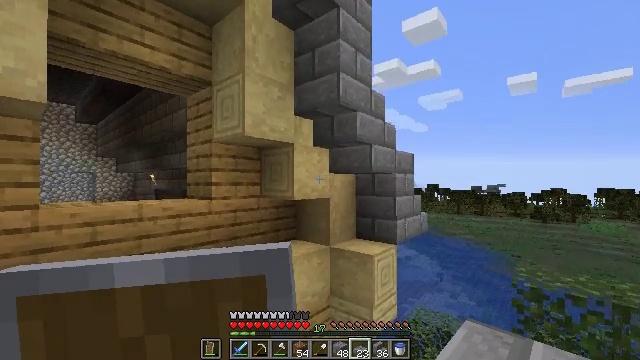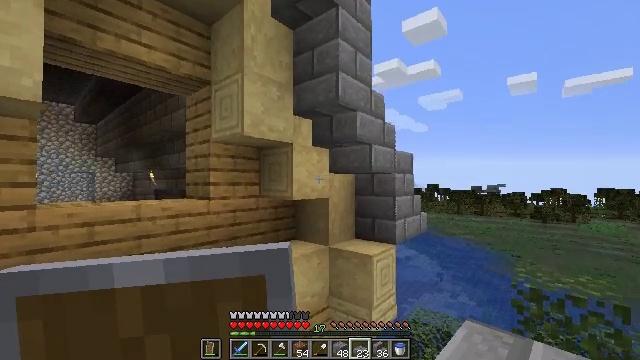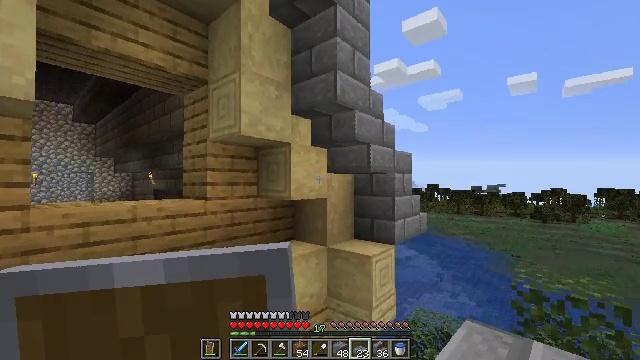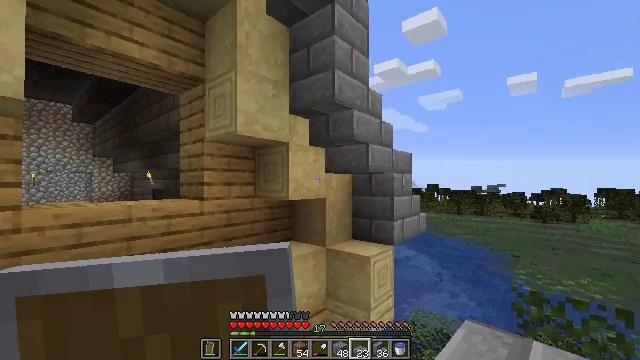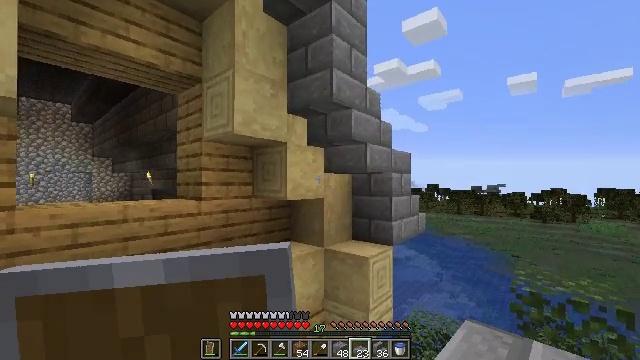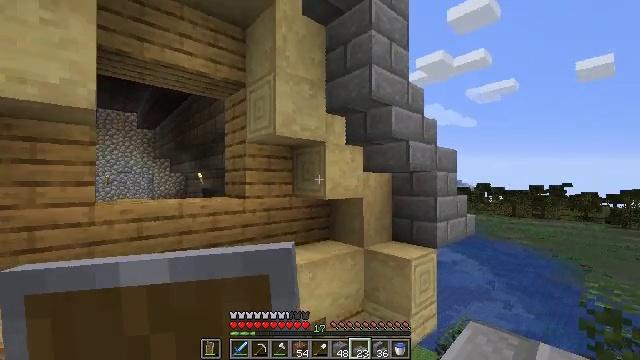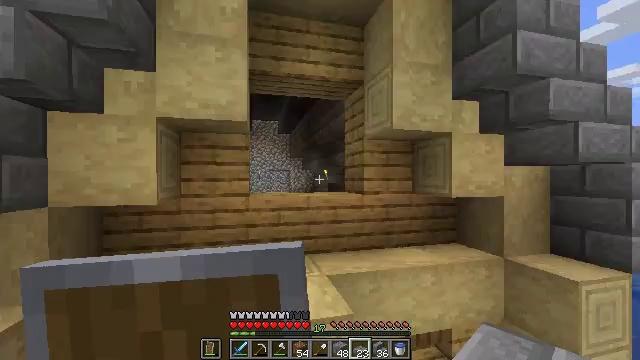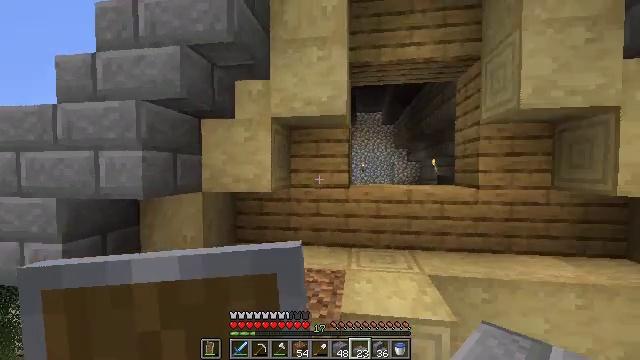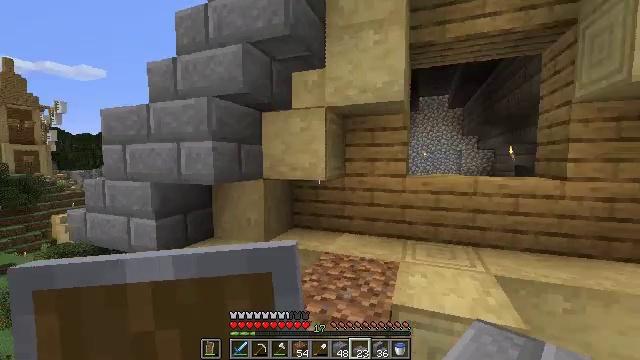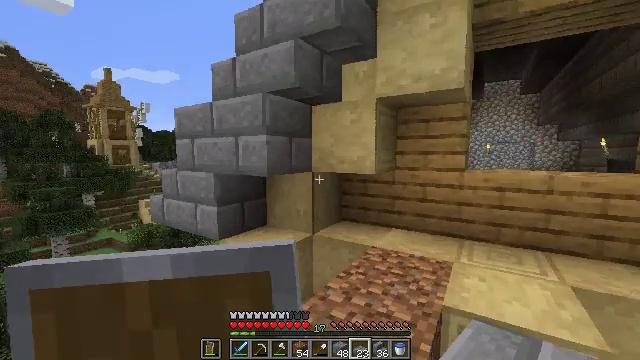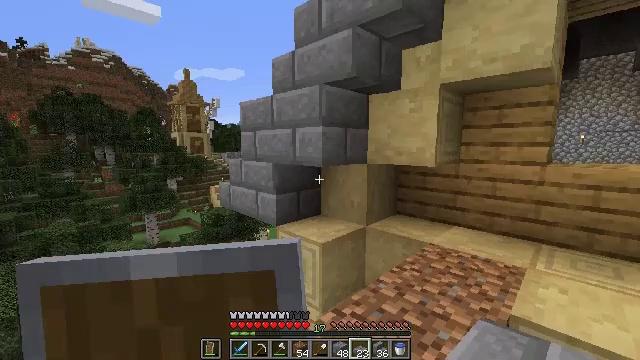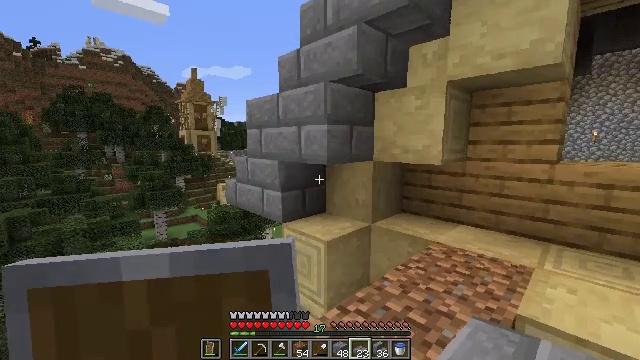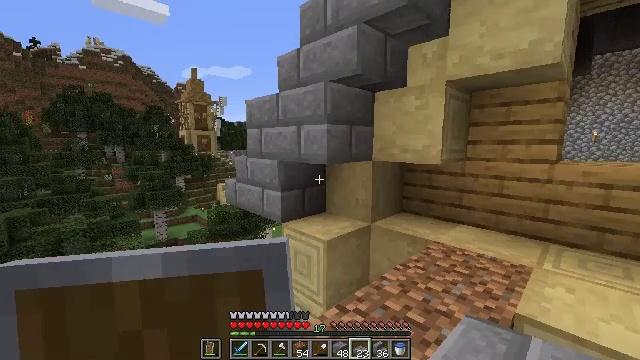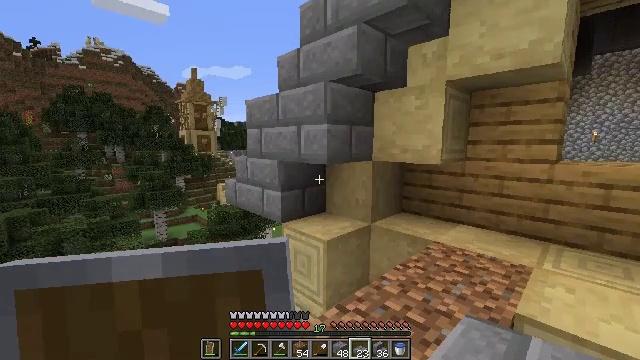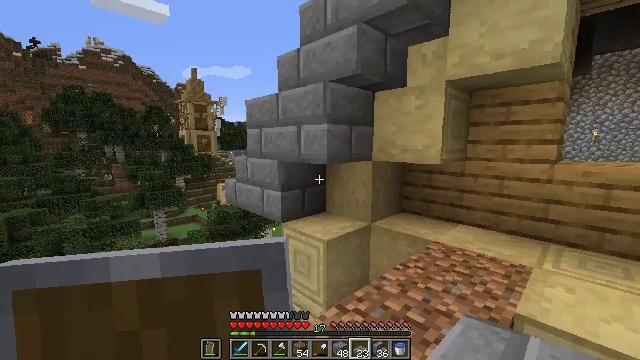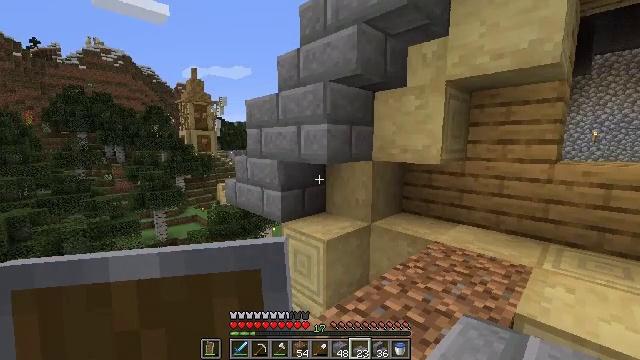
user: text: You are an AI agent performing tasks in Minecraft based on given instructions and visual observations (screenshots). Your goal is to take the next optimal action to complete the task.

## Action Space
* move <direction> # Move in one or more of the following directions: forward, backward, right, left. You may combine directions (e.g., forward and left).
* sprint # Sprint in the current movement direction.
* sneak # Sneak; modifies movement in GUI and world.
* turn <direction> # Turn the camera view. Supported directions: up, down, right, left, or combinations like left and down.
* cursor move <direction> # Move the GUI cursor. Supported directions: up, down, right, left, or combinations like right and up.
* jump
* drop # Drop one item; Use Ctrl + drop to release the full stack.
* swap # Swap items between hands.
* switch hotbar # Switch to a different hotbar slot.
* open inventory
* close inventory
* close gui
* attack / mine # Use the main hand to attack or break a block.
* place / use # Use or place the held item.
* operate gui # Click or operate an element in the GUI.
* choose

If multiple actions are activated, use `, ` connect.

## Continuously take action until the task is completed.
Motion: motion action
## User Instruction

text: Remove the stone brick slab from a structure.
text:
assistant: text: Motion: move right, sneak
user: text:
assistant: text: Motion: move right, sneak
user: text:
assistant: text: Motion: move right, sneak
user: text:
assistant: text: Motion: move right, sneak
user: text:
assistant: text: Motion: move right, sneak, turn left
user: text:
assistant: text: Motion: move right, sneak, turn left
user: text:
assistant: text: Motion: move right, sneak, turn left and down
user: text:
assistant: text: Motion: sneak, turn left and down
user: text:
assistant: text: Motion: sneak, turn left and down
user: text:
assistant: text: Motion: sneak, turn left and down
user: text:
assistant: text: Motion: sneak, turn left
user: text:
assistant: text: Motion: sneak
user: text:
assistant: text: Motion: sneak
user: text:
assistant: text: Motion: sneak
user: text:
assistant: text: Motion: sneak
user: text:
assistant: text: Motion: sneak
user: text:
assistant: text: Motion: sneak
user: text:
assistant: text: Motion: sneak
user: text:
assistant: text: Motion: sneak
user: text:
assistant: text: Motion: move forward, sneak
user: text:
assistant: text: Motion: move forward, sneak, turn up
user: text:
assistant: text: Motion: move forward, sneak, turn up
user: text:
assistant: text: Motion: move forward, sneak, turn up
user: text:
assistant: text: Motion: move forward, sneak
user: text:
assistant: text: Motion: move forward, sneak
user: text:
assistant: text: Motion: move forward, sneak
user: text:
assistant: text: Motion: move forward, sneak
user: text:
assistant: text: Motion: move forward, sneak
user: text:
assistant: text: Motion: move forward, sneak
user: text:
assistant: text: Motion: move forward, sneak